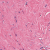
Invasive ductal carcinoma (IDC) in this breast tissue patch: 0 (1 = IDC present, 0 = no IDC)